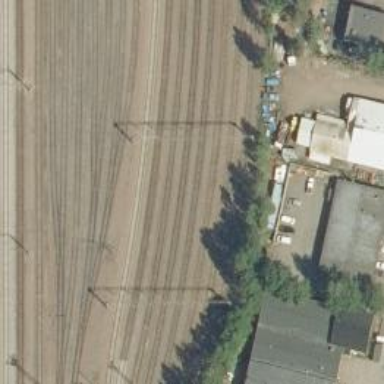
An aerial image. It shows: Railway yard.